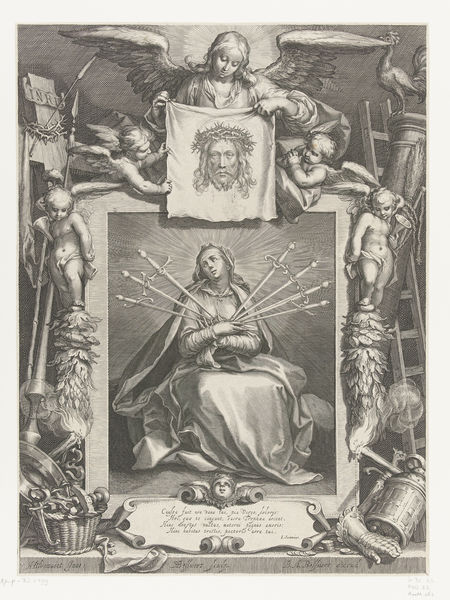
Titel: Zeven Smarten van Maria
Künstler: Schelte Adamsz. Bolswert
Standort: Amsterdam
Institution: Rijksmuseum
Schlagwörter: tuch, engel, inschrift, schwert, jesus, hahn, maria, madonna, magdalena, dornenkrone, veronica, veron-ikon, vera-ikon